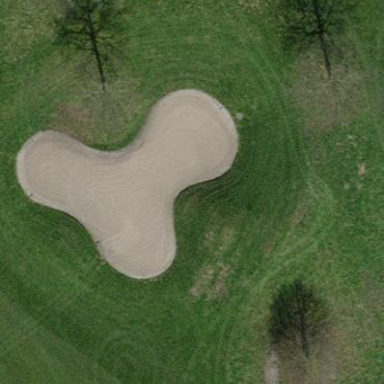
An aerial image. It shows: Sandy area is golf bunker.